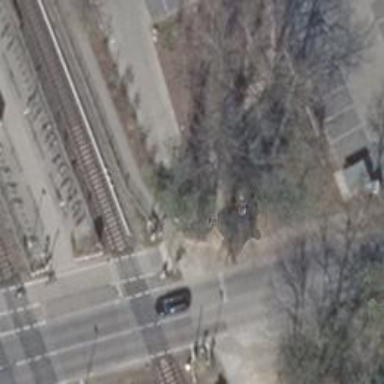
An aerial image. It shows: Asphalt sidewalk.